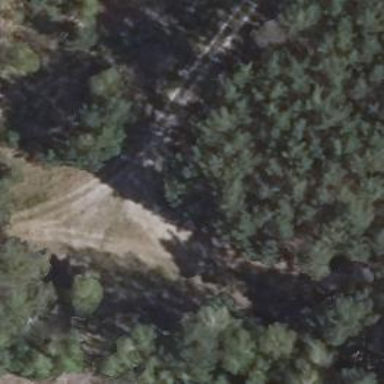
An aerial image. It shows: Sandy track.